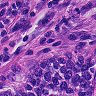
Metastatic tissue present: yes